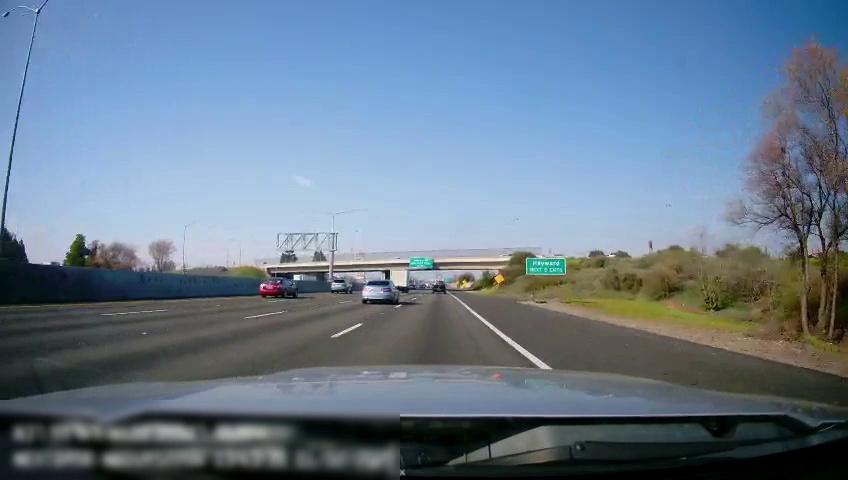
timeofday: Day
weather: Sunny
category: Drivable Space
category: Vehicles | Car
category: Vehicles | Car
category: Vehicles | Truck
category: Vehicles | Truck
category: Vehicles | SUV
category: Lanes | Alternate Lane
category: Lanes | Current Lane
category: Lanes | Current Lane
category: Lanes | Alternate Lane
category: Lanes | Alternate Lane
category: Traffic | Signs
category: Traffic | Signs
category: Traffic | Signs